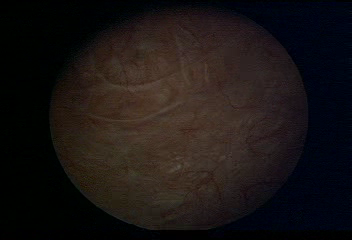
Modality: WLC
Class: Normal mucosa
Bladder cancer association: No